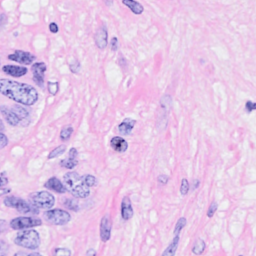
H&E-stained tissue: Breast